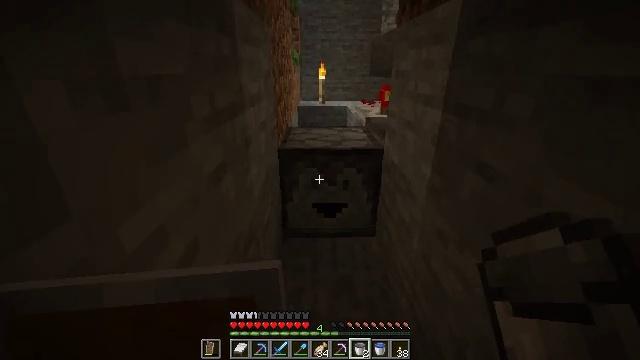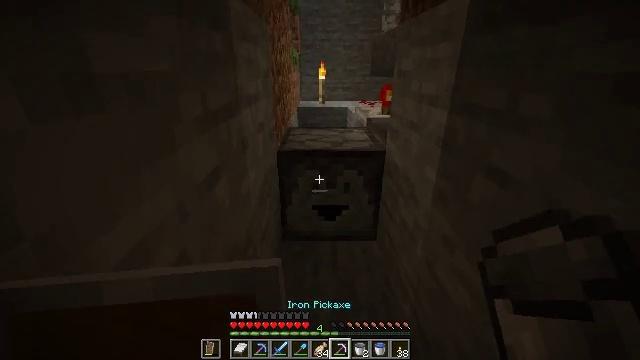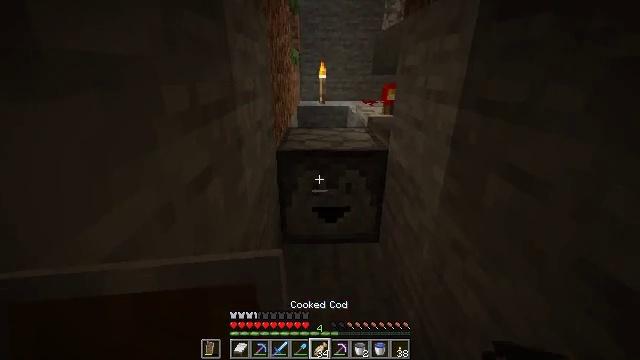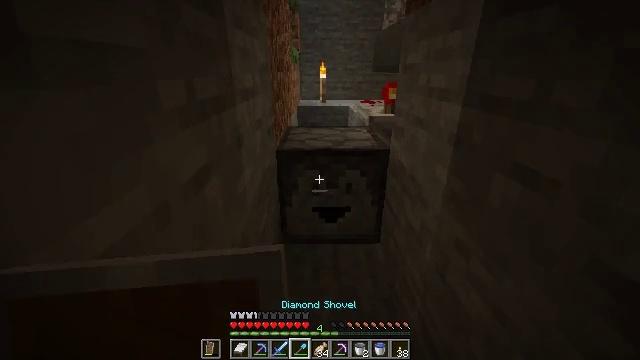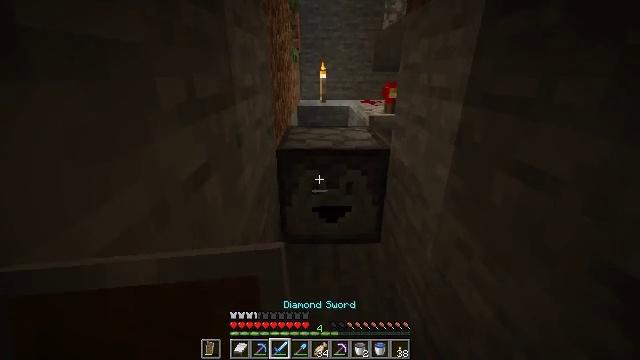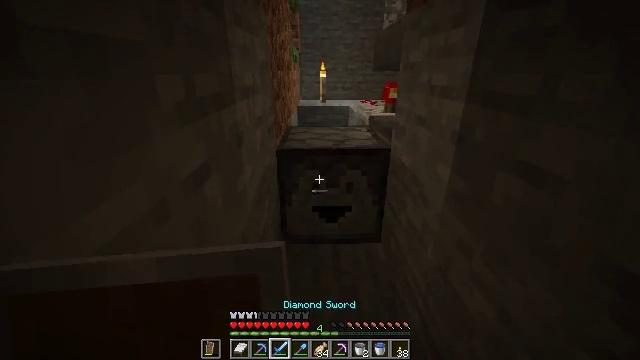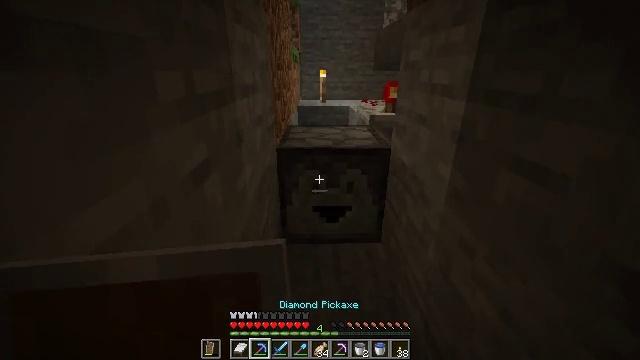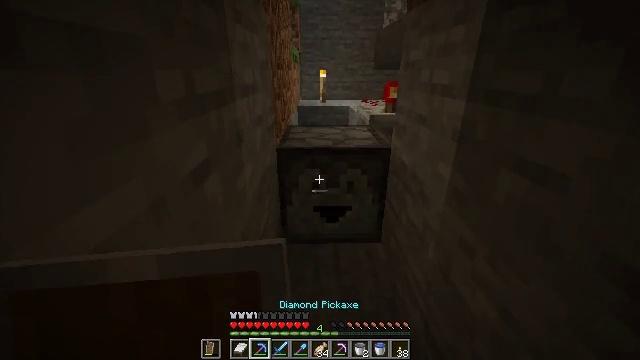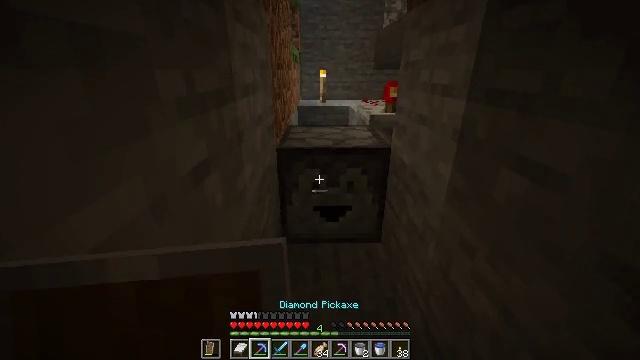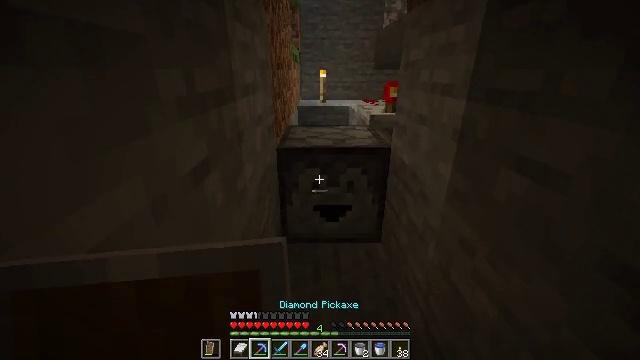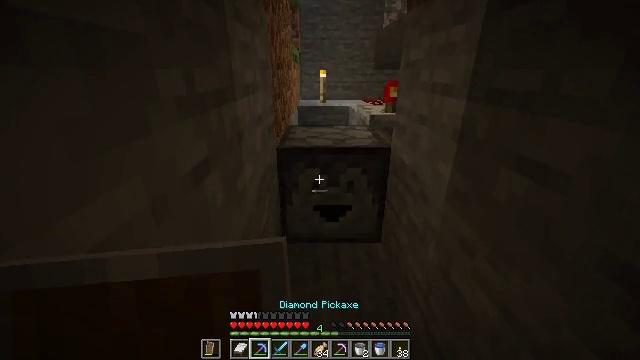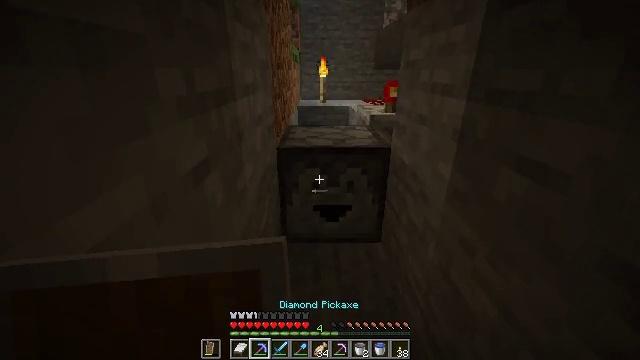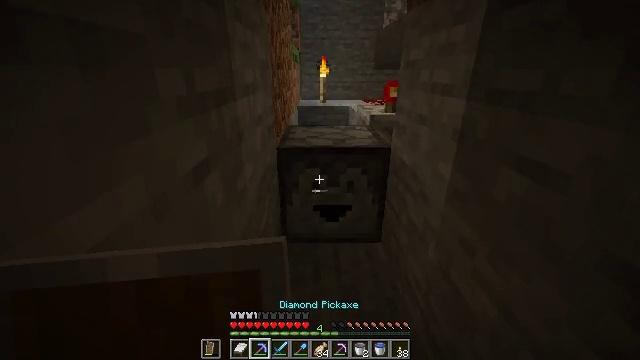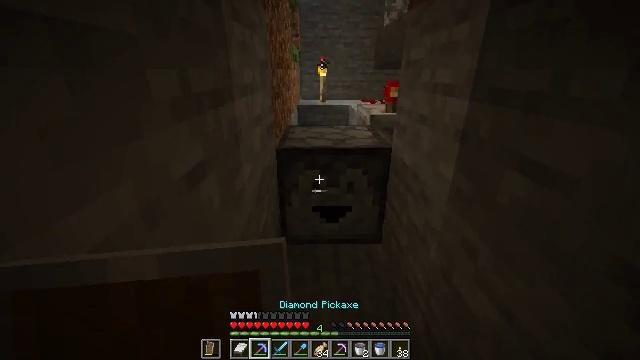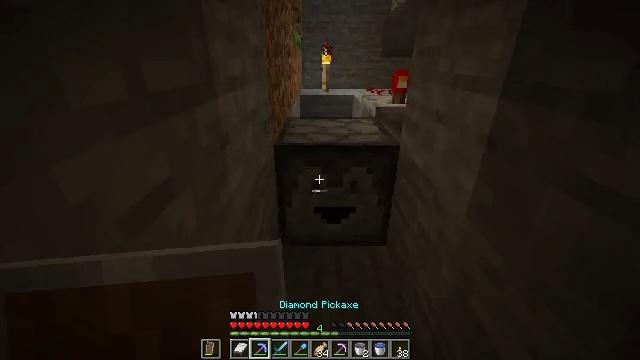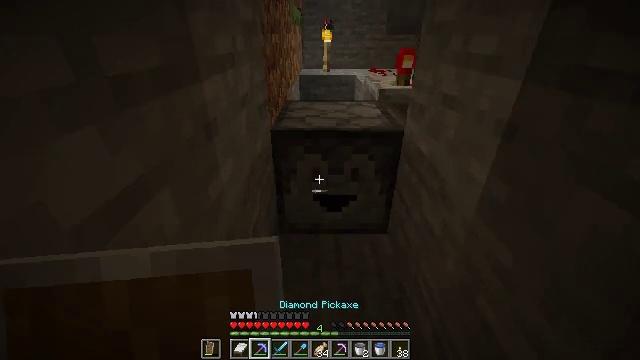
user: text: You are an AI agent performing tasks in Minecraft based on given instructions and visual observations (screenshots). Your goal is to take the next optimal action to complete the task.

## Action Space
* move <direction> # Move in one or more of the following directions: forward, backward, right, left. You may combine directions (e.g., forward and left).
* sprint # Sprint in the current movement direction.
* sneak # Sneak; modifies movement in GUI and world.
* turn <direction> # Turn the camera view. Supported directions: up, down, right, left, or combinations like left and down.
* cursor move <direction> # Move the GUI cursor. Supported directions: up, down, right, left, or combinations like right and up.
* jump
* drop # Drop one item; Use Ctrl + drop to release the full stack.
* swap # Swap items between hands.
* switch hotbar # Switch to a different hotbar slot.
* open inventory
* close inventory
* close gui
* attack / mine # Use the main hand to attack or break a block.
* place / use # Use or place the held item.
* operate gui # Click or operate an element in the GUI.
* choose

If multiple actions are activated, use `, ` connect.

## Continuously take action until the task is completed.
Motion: motion action
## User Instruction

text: Recycle the dropper by mining it.
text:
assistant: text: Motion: no_op
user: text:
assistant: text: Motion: no_op
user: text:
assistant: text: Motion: no_op
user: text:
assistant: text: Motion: no_op
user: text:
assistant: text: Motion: no_op
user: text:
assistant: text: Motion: no_op
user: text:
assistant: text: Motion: no_op
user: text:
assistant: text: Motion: no_op
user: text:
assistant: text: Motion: no_op
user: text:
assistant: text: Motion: no_op
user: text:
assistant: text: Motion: no_op
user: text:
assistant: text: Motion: no_op
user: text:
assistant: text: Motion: move forward
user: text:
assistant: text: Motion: move forward, turn down
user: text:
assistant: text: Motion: move forward, turn down
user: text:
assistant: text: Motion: move forward, turn down
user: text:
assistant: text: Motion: no_op
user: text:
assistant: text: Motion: no_op
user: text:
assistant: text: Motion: no_op
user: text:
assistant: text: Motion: attack / mine
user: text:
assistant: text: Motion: attack / mine
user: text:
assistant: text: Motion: attack / mine
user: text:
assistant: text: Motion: attack / mine
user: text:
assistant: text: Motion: no_op
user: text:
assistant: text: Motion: no_op
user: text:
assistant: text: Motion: no_op
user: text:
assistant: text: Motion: no_op
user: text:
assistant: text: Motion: no_op
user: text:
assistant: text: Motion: attack / mine
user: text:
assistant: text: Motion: attack / mine